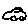
Label: car